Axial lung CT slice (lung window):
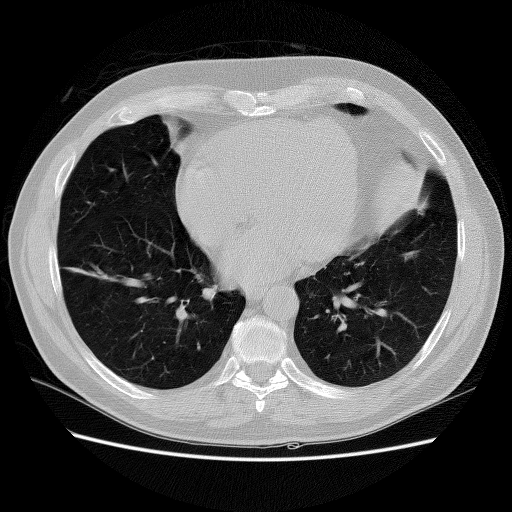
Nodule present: no